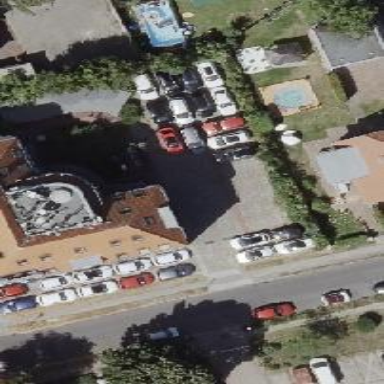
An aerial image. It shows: Concrete parking area with garages.